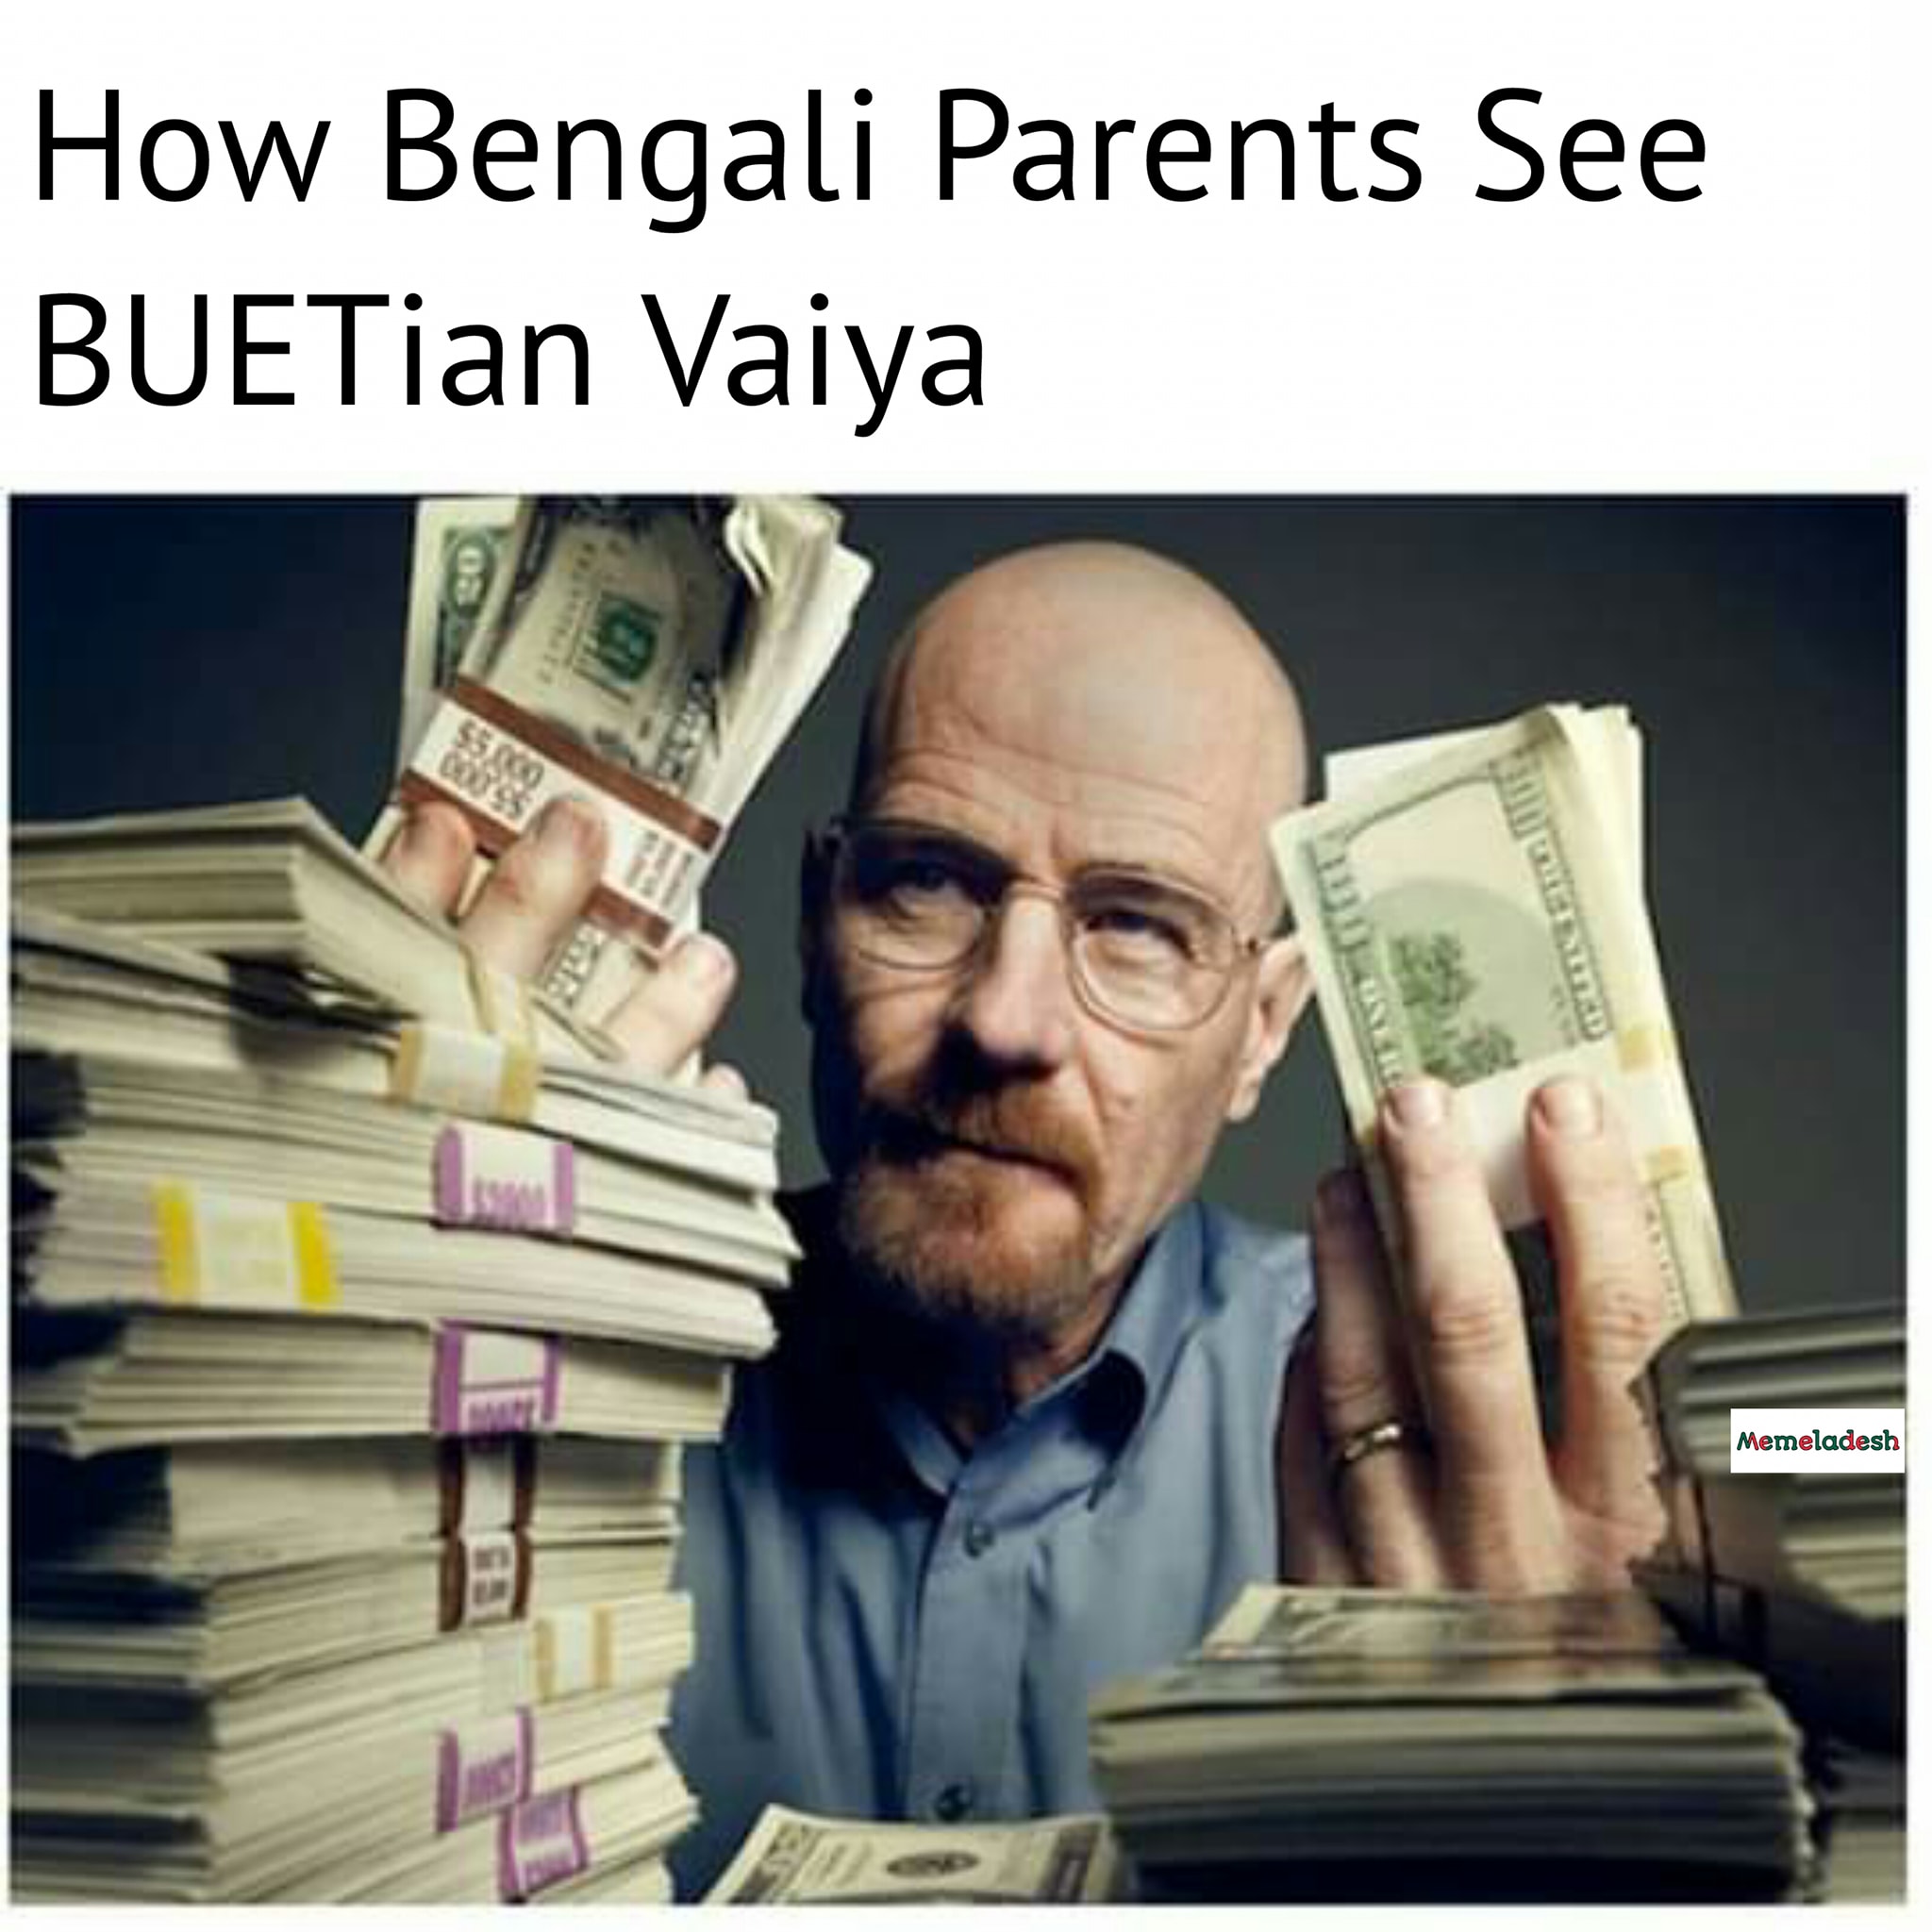
Caption: How Bengali Parents See BUETian Vaiya
Label: non-hate